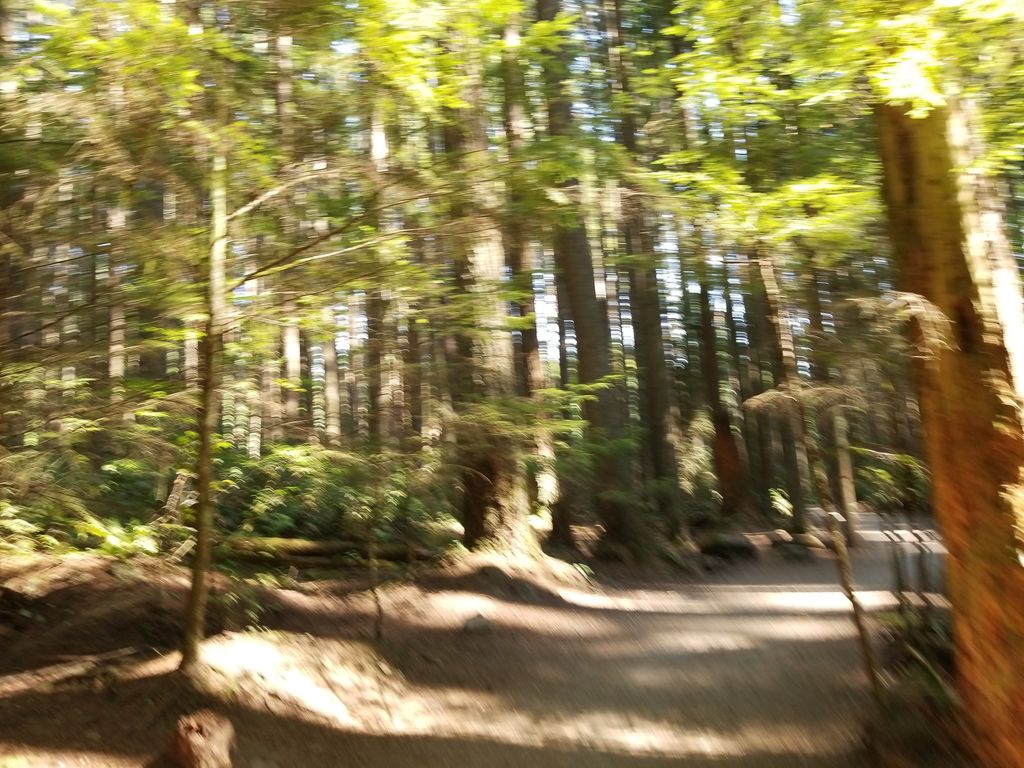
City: vancouver